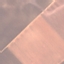
Land use / land cover: AnnualCrop